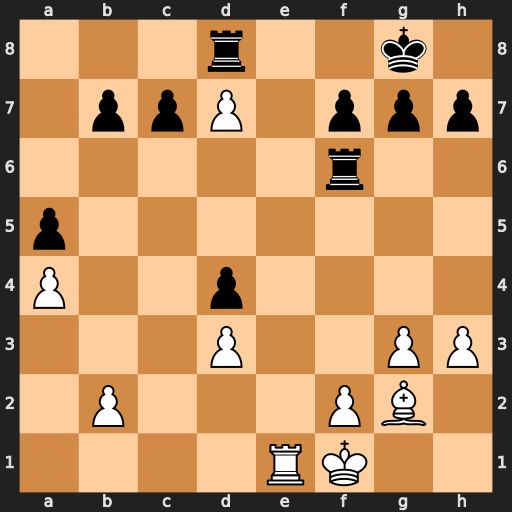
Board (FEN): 3r2k1/1ppP1ppp/5r2/p7/P2p4/3P2PP/1P3PB1/4RK2
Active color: w
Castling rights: -
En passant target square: -
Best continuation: Re8+ Rxe8 dxe8=Q#